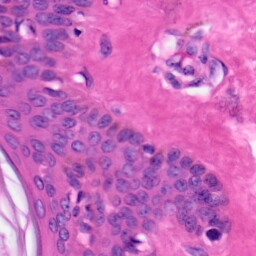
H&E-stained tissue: Skin